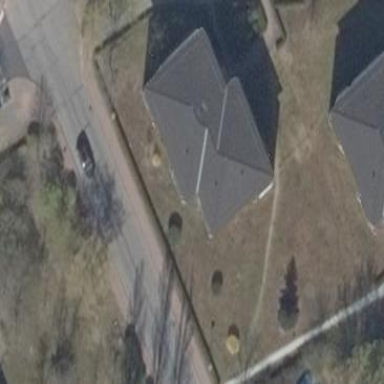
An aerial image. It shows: Part of building with hipped roof oriented along its structure. The roof is dark grey color.